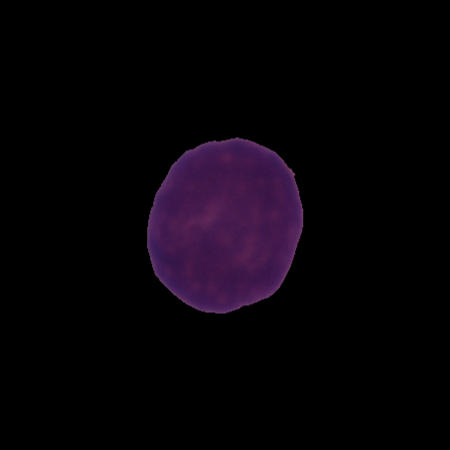
Label: healthy